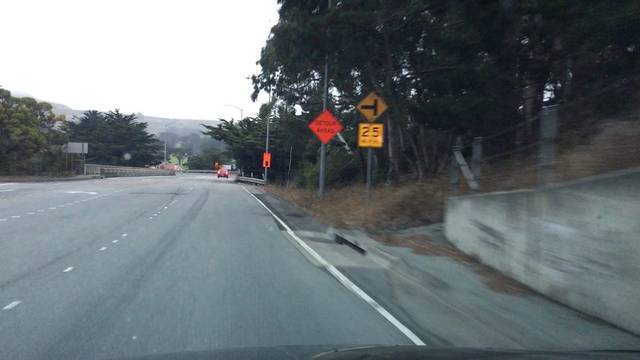
Region: United States
Coordinates: 37.627, -122.487